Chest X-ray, PA view. Patient: 63 years old, sex M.
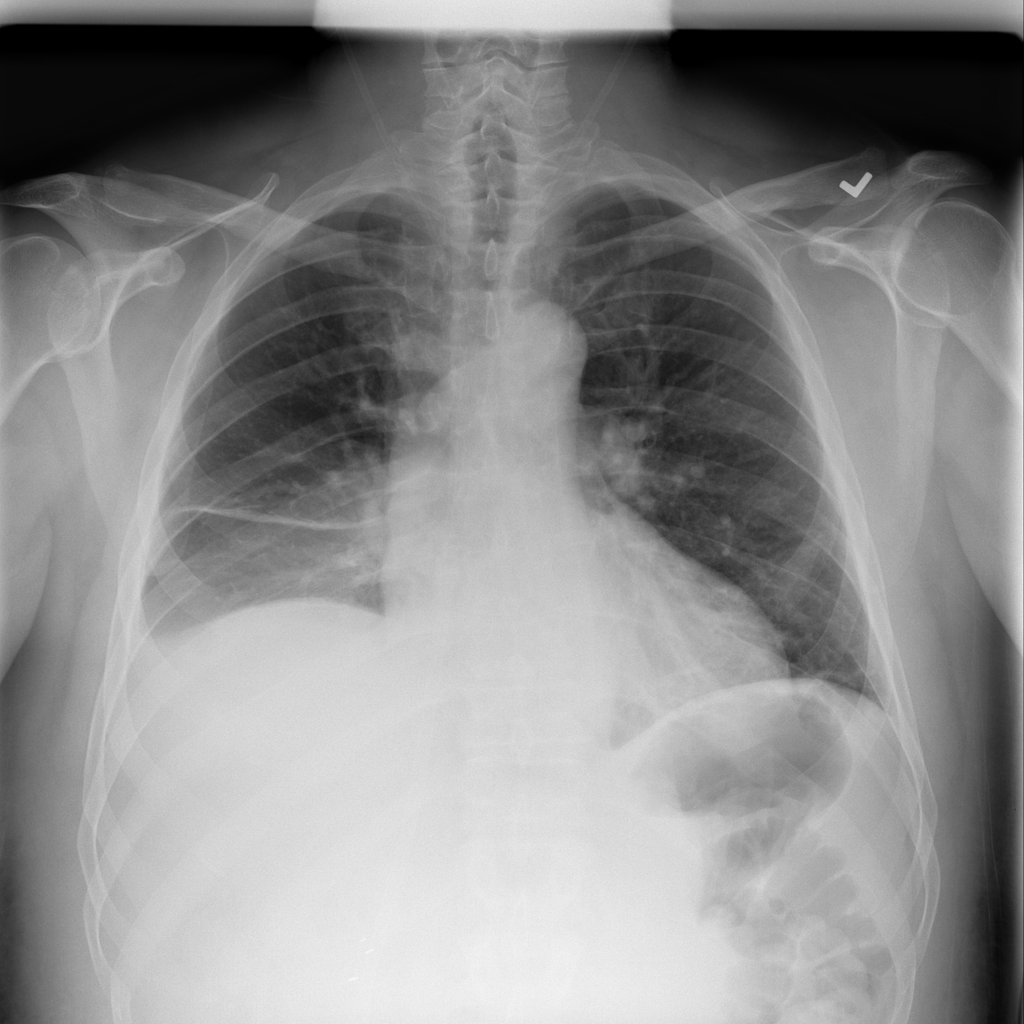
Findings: Atelectasis, Effusion